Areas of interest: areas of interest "Used Car Trading"
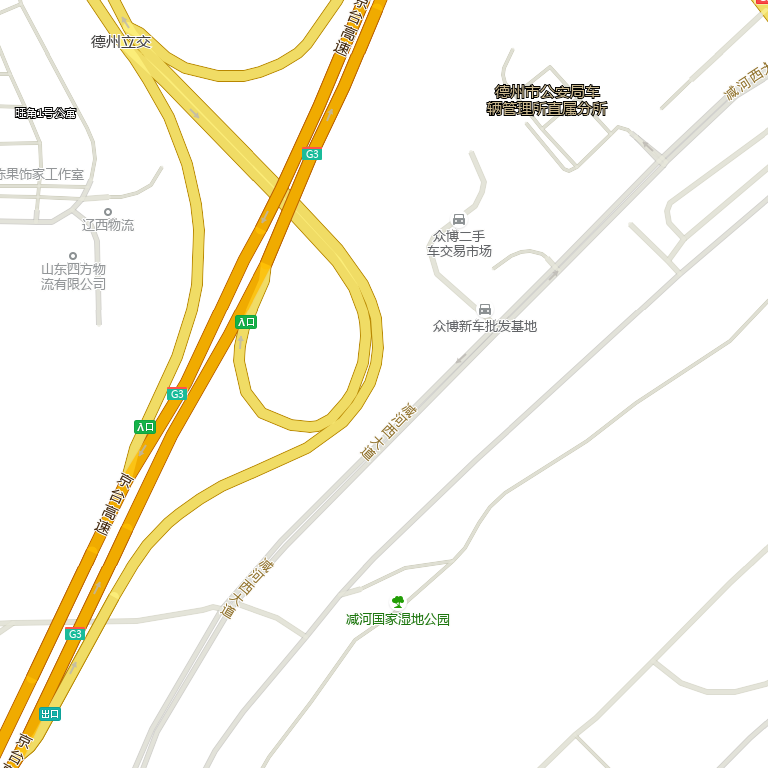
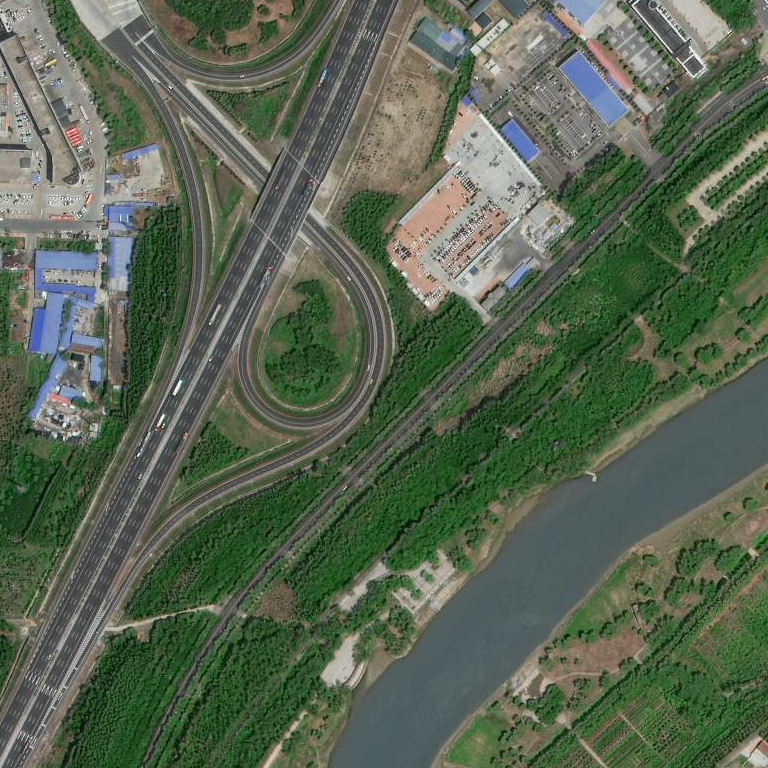